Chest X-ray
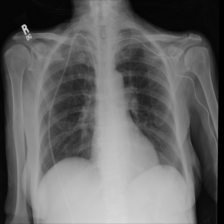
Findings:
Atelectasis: negative
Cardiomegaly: negative
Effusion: negative
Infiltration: negative
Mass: negative
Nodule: negative
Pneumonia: negative
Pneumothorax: negative
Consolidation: negative
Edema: negative
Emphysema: negative
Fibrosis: negative
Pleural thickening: negative
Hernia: negative